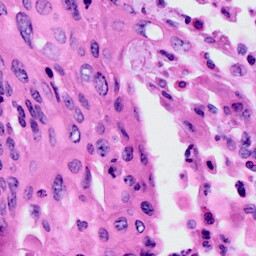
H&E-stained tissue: Cervix